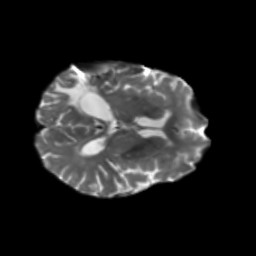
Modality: T2w
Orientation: axial
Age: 58
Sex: female
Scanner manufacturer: siemens
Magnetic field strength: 3 T
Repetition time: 5.25 s
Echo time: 0.08 s